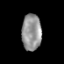
Tissue: prostate
Cell type: T cells
Senescence score: 0.3356
Nuclear area (px): 697
Mean DAPI intensity: 148.851